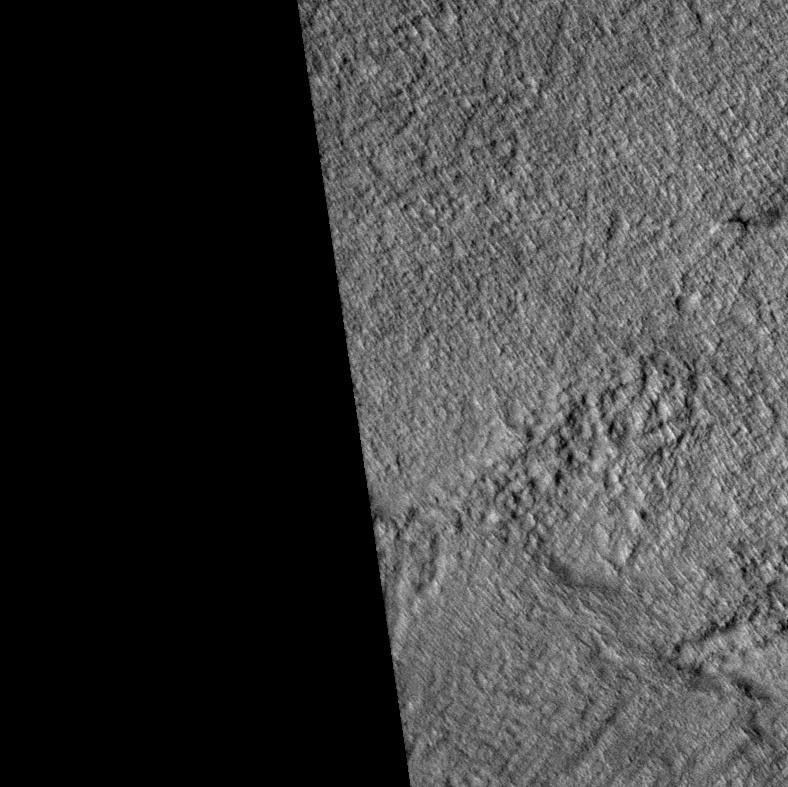
Label: dustdevil